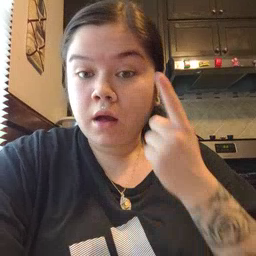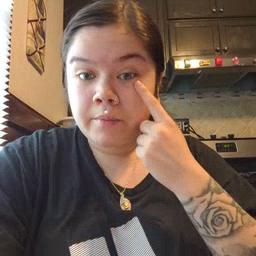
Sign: eye